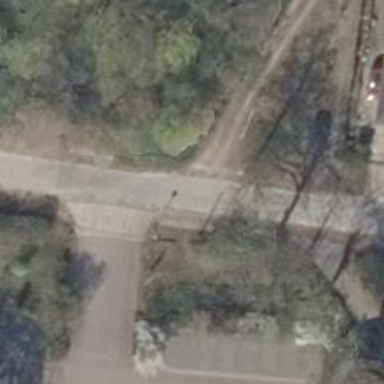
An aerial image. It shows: Asphalt road in residential area.